Question: i have page where i have 3 div. one is main div and other 2 is child div position in main div. one child div is called left div and other child div is called right div. here i am pasting image as a result people can see what kind of output i am looking for.

suppose i have two button called show and hide. when i will click on show button then a div will be generated dynamically and appear with slide in effect like slide to left side of right div and cover the right div like overlay and same way when i will click on hide button then dynamic overlay div will slide to right side and uncover the right div. hence i was searching Google a lot for getting similar thing but still got nothing. it would be great help if someone help me to do it.
thanks
## Edit
thanks to @Jamie Barker.he provide sample code which is close to my requirement. here i am pasting his code.
'''
<div id="main">
<div id="left">
</div>
<div id="right">
</div>
</div>
<span id="animate">Click me to Animate</span>
#main {
width:400px;
padding:5px;
box-sizing:border-box;
border:1px solid #000;
position:relative;
height:200px;
float:left;
clear:left;
}
#main > div {
width:calc(50% - 10px);
border:1px solid #000;
position:absolute;
box-sizing:border-box;
height:calc(100% - 10px);
}
#main #left {
left:5px;
background:red;
opacity:0.5;
}
#main #right {
right:5px;
background:yellow;
opacity:0.5;
}
#animate {
margin:10px 0 0 0;
float:left;
clear:left;
background:#666;
cursor:pointer;
color:#fff;
padding:2px 5px;
border:1px solid #000;
}
$('#animate').click(function() {
if ($('#left').css('left')==='5px') {
$('#left').css({'z-index':'1000'});
$('#left').animate({
left: $('#right').offset().left - 10
}, 500, function() {
console.log('moved right');
});
} else {
$('#left').animate({
left: '5'
}, 500, function() {
console.log('moved left');
});
}
});
'''
jsfiddle link as follows <URL>
if anyone run the code then he/she will see left side div slide to right and cover the right div but that is not my requirement. i want a div will be generated dynamically at right side and slide to left just to cover right side div. how to modify the above code achieve the same.
thanks
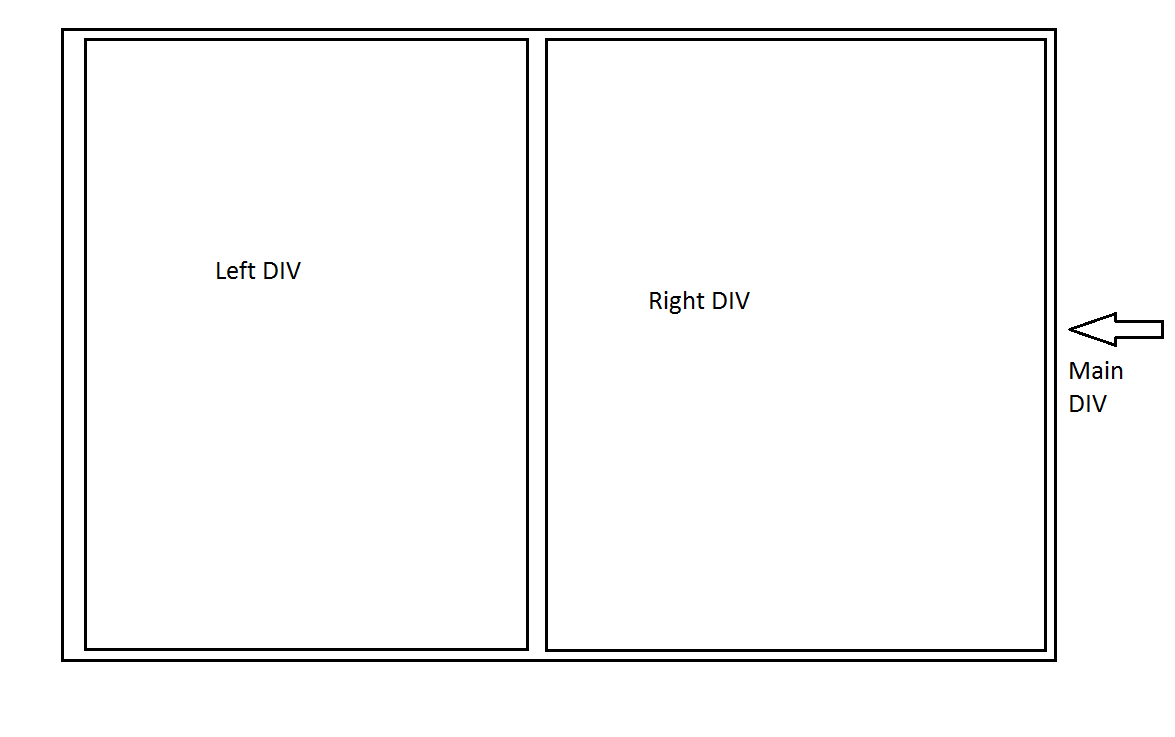
Answer: If you're using JQuery, you can use JQuery UI to add more easing effects for the animate function which should do what you're looking for:
<URL>
<URL>